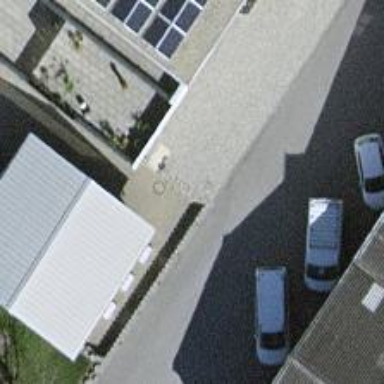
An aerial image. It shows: Shed.